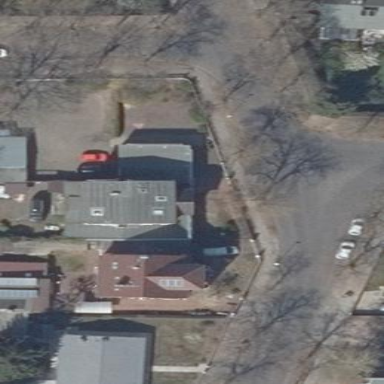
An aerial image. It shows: Residential building.